Field crop: maize
Growth stage: 1
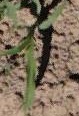
Species: maize